Aerial crown-view tile of a tropical tree (Barro Colorado Island, Panama), acquired 20240716:
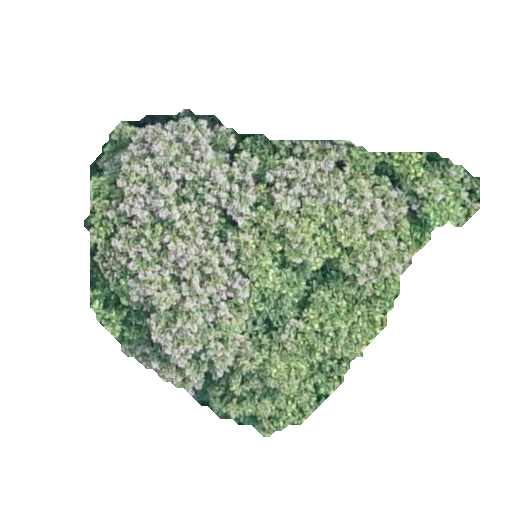
Species: Dipteryx oleifera
GBIF accepted scientific name: Dipteryx oleifera
Crown area: 129.175 m²